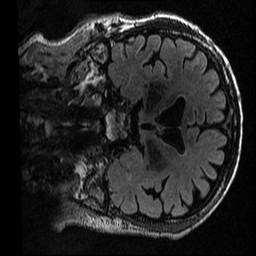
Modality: T2w
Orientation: coronal
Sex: male
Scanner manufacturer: ge
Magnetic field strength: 3 T
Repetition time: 6 s
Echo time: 0.1266 s